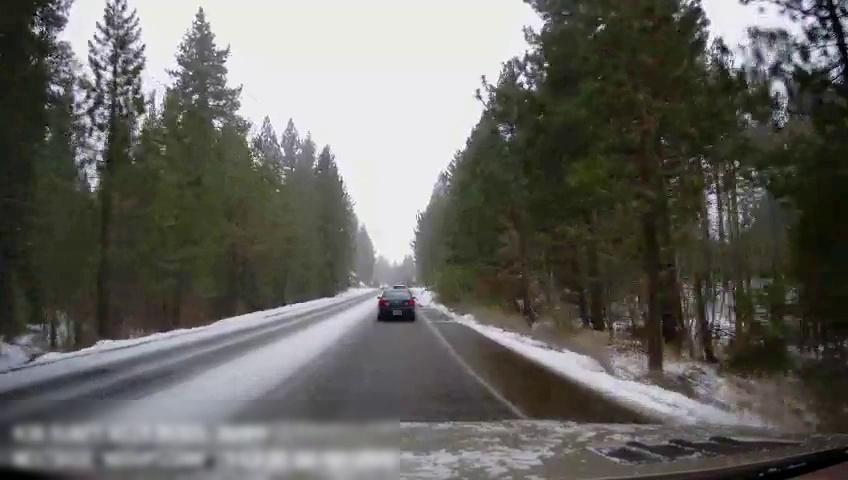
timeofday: Day
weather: Snowy
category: Drivable Space
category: Vehicles | Car
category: Lanes | Opposite Lane
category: Lanes | Opposite Lane
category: Lanes | Current Lane